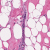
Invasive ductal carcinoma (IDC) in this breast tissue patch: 0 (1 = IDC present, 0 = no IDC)